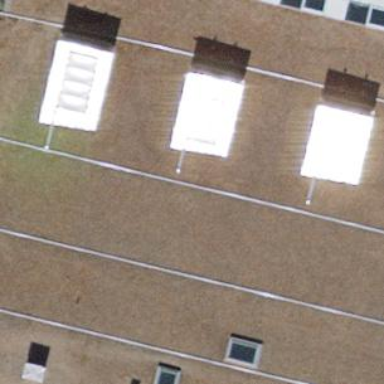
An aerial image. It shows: School building.